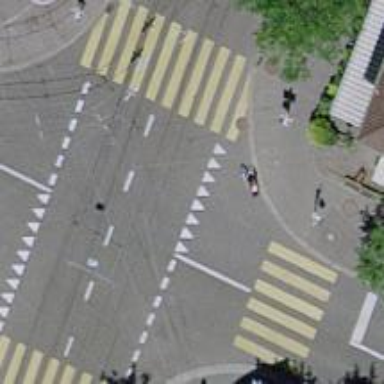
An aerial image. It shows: Tram level crossing on the railway.